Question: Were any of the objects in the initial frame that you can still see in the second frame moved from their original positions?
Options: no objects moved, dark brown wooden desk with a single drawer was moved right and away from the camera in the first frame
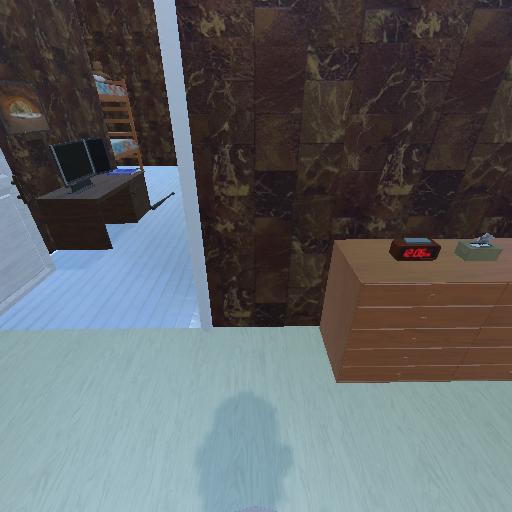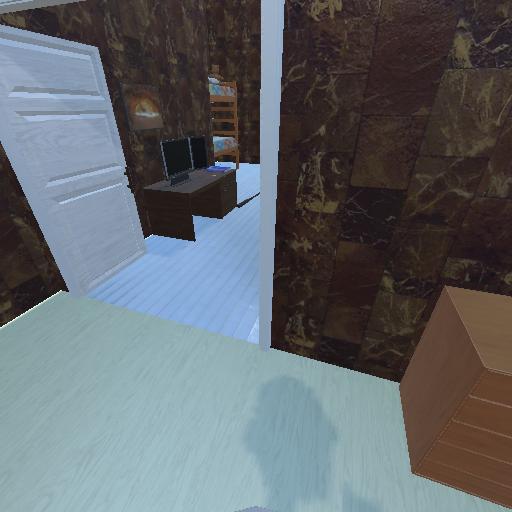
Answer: no objects moved